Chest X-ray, PA view. Patient: 30 years old, sex F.
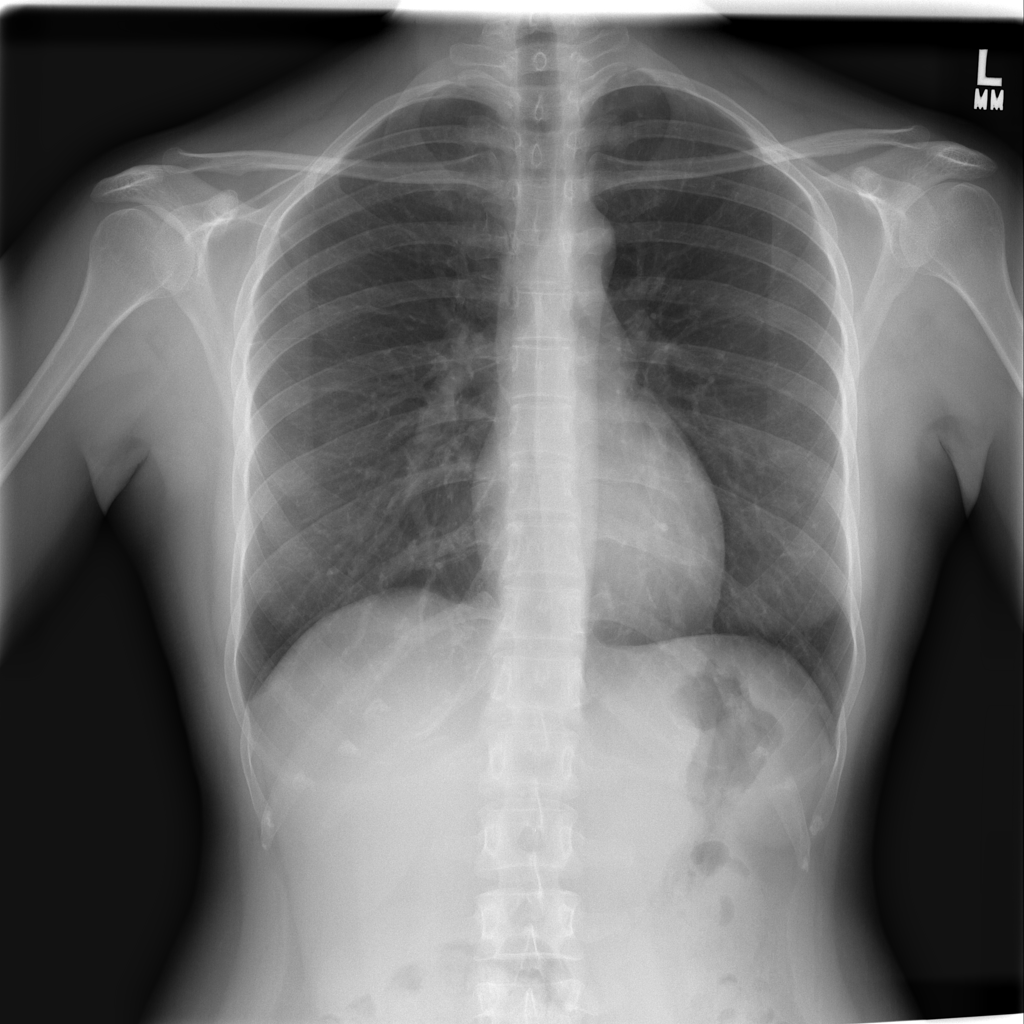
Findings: No Finding